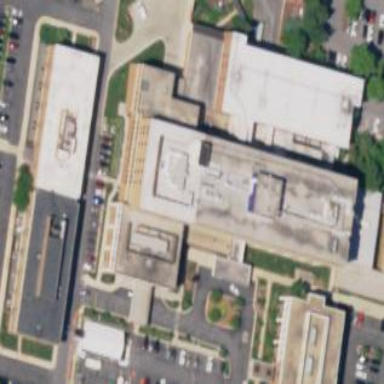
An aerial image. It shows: Hospital building.